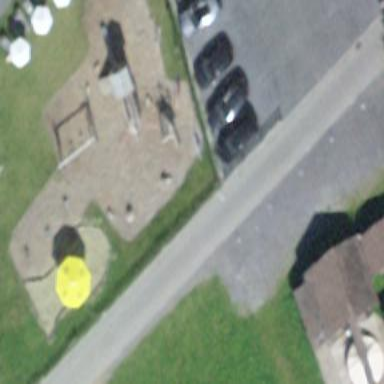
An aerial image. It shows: Playground area for leisure land.